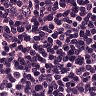
Metastatic tissue present: yes